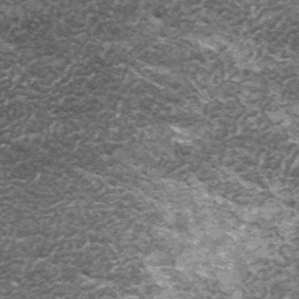
Label: frost